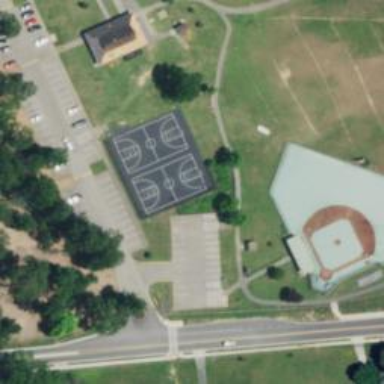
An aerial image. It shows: Basketball court on pitch.